Field crop: maize
Growth stage: 2
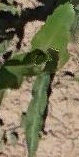
Species: maize